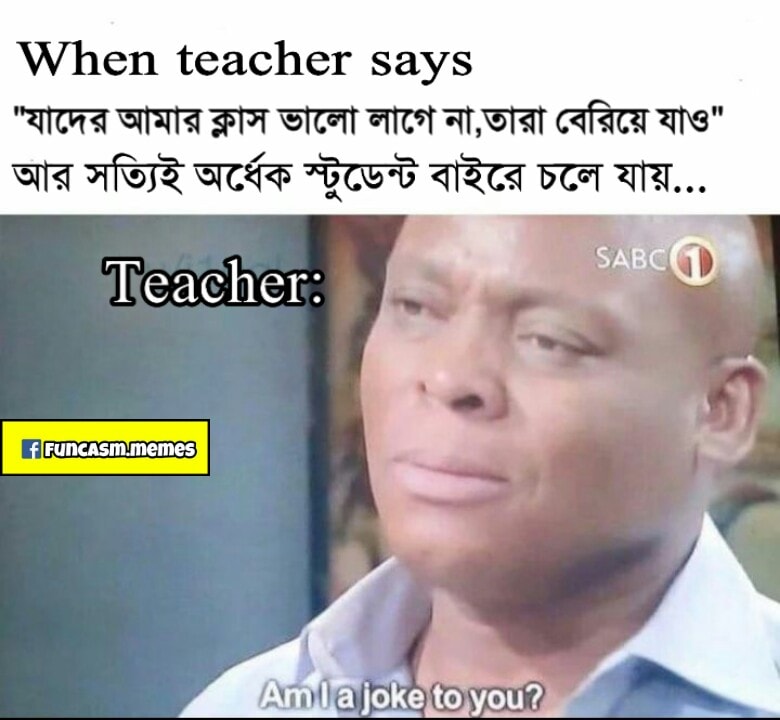
Caption: When teacher says "যাদের আমার ক্লাস ভালো লাগে না, তারা বেরিয়ে যাও" আর সত্যিই অর্ধেক স্টুডেন্ট বাইরে চলে যায়...  Teacher:  Am I a joke to you ?
Label: non-hate